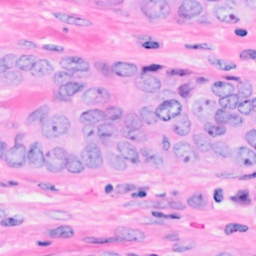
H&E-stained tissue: Breast